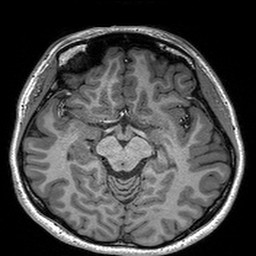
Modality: T1w
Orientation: coronal
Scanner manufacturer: siemens
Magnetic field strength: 3 T
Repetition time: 2.3 s
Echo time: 0.00298 s